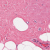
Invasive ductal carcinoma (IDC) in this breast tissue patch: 0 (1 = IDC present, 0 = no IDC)